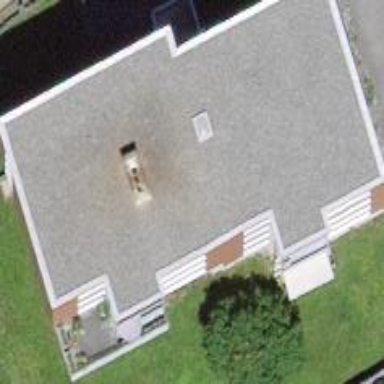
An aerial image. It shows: Residential building.